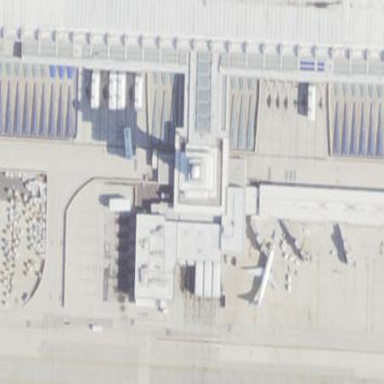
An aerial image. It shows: Terminal building at airport.